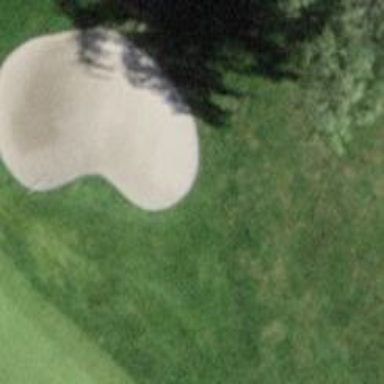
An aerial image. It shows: Golf bunker filled with sandy terrain.